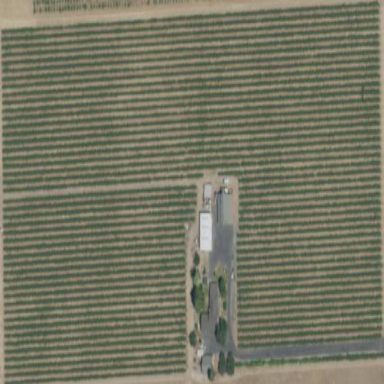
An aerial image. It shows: Vineyard growing grapes.